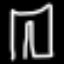
Label: pants